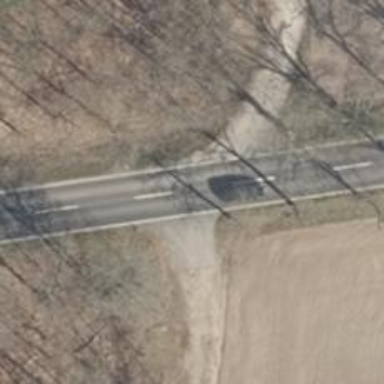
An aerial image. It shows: Secondary road with asphalt surface.